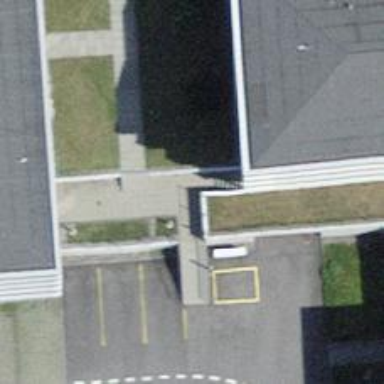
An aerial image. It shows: Concrete steps.